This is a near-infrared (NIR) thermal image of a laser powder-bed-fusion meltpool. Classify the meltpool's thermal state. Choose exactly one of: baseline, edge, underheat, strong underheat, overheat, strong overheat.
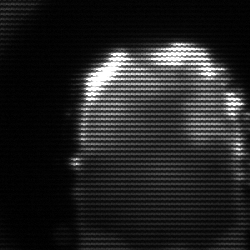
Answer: baseline